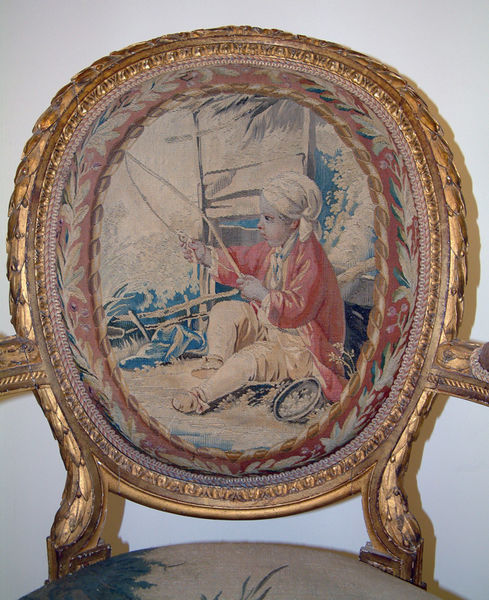
Titel: Armchair
Künstler: Jacques Neilson
Standort: Amherst (Massachusetts, USA)
Institution: Mead Art Museum, Amherst College
Schlagwörter: blue, chair, cushion, hands, red, white, gold, golden, green, hair, nose, old, seat, sit, sitting, pink, brown, pot, stuhl, wood, flower, angel, tree, boat, field, girl, head, nature, sea, young, trees, boy, child, feet, grass, plants, decoration, frame, ornament, shadow, coat, fabric, mouth, scarf, romantic, jacket, children, outside, person, ancient, leaves, antique, back, pants, shoe, eye, cloth, vessel, fish, play, paint, fishing, cold, junge, china, landschaft, stick, kid, arab, indian, arrow, bow, barock, faded, bowl, turban, pole, embroidery, leafs, kind, furniture, tuch, lehne, worn, möbel, details, spiel, cover, jungle, wrap, gold frame, toy, fisherman, decorated, rod, fishing pole, fishing rod, stoff, angeln, stitching, skill, \sitting, dress up